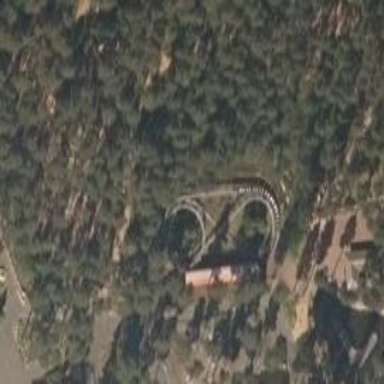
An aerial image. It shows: Miniature railway attraction featuring roller coaster.